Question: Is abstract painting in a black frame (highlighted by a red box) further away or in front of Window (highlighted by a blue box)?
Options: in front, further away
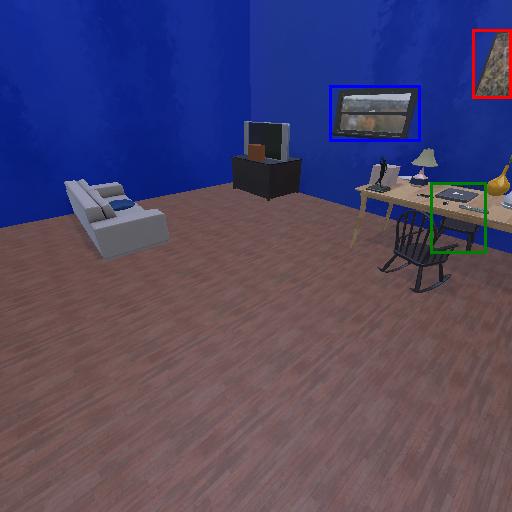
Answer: in front